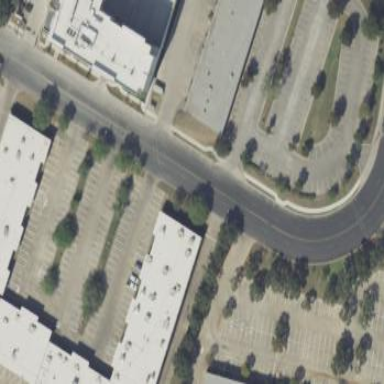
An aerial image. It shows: Commercial building.